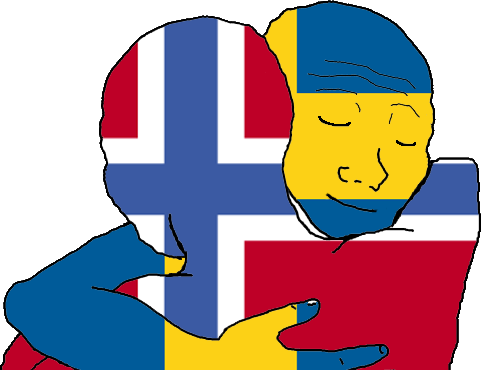
Label: 5_Bloomer